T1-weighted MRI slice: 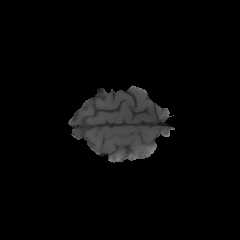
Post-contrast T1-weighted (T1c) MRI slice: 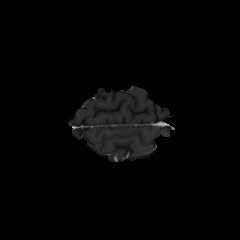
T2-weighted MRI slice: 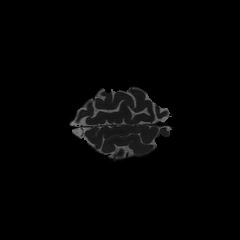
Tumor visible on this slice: no